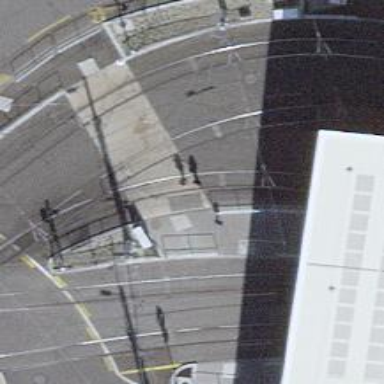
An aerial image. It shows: Tram railway line with electrified contact line.